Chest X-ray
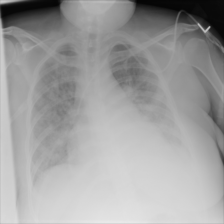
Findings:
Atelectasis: negative
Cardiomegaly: negative
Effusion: negative
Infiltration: negative
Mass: negative
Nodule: negative
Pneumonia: negative
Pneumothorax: negative
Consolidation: negative
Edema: negative
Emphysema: negative
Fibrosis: negative
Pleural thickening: negative
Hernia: negative